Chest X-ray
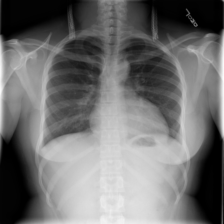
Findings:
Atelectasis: negative
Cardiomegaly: positive
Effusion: negative
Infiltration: negative
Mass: negative
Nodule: negative
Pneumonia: negative
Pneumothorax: negative
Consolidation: negative
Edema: negative
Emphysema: negative
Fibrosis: negative
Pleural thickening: negative
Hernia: negative